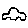
Label: car